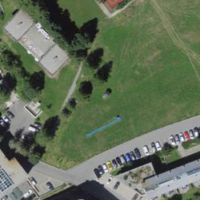
EUNIS habitat code: 54
Species observed at this site:
Campanula glomerata
Salix pentandra